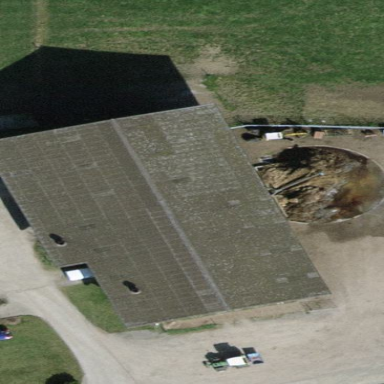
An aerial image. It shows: Rural barn.